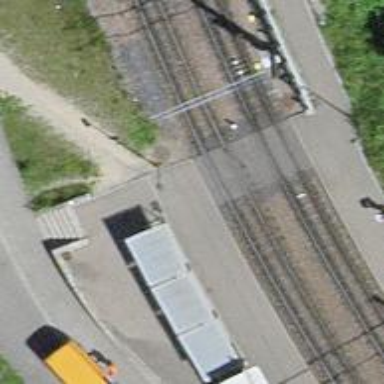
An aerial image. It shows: Uncontrolled railway crossing.